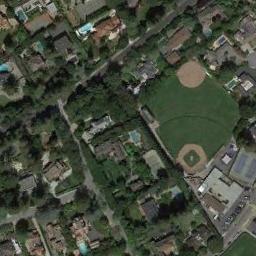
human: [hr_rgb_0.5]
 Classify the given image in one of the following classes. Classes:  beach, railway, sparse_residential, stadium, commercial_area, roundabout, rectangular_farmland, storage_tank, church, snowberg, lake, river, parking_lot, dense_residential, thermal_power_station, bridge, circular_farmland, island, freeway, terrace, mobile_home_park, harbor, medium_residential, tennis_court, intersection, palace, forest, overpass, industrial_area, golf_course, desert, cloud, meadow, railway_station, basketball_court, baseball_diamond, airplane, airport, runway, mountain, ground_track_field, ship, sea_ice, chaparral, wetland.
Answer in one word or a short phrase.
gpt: baseball_diamond